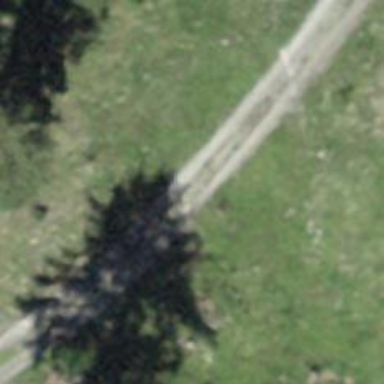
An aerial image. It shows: Track road with grade4 tracktype.